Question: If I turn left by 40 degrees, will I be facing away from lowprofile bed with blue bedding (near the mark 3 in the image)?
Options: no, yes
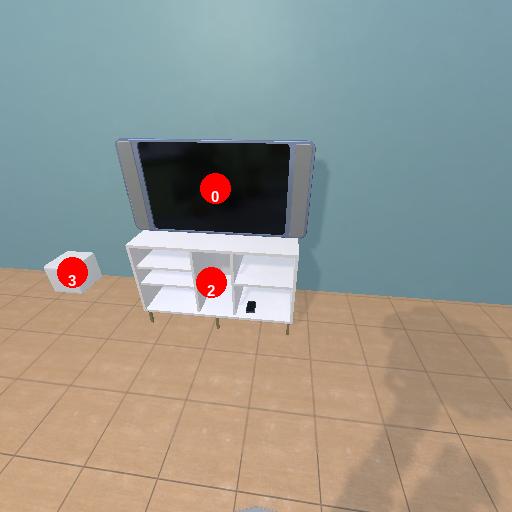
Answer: no